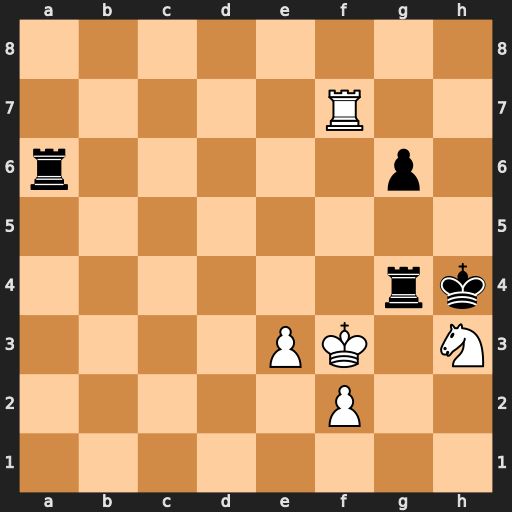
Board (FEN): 8/5R2/r5p1/8/6rk/4PK1N/5P2/8
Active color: w
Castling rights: -
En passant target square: -
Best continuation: Rh7#